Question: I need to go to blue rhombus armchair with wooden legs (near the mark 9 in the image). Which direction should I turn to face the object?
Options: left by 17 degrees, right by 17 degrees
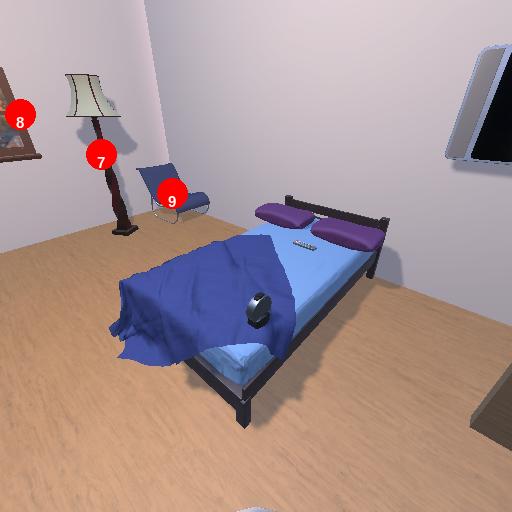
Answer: left by 17 degrees